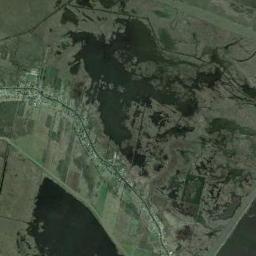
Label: wetland